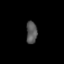
Tissue: lung
Cell type: Epithelial cells
Senescence score: 0.1795
Nuclear area (px): 237
Mean DAPI intensity: 87.92